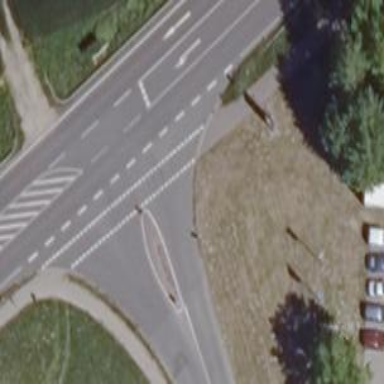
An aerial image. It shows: Unmarked crossing on the road.